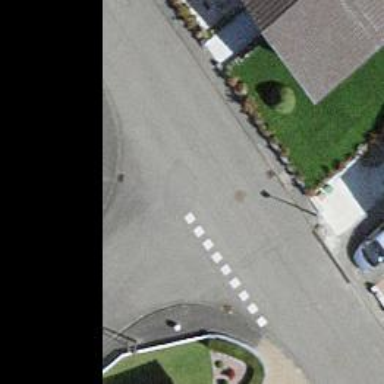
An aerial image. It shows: Road with "give way" sign.